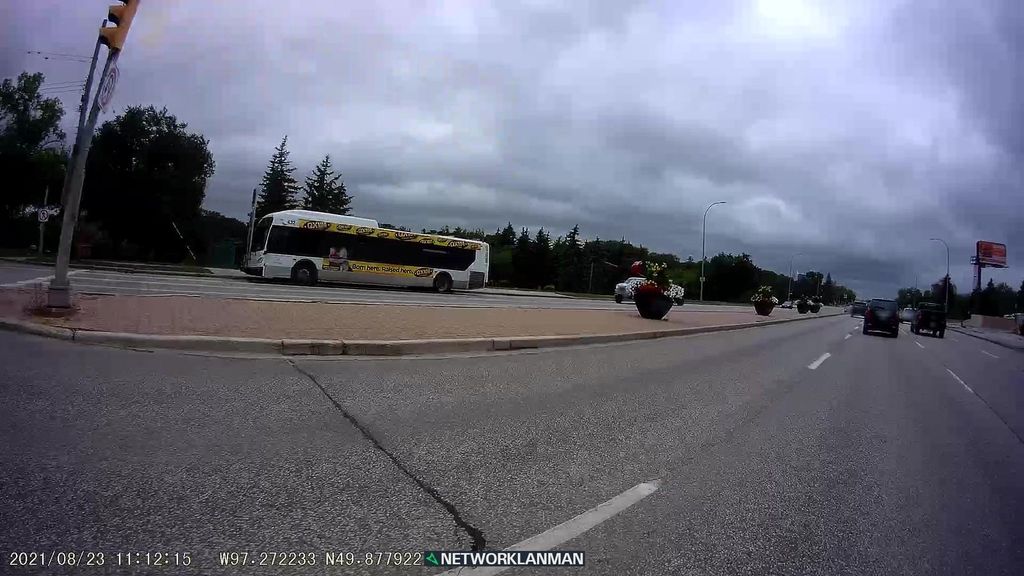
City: winnipeg